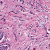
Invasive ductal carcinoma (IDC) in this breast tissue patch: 0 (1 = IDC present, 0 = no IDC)